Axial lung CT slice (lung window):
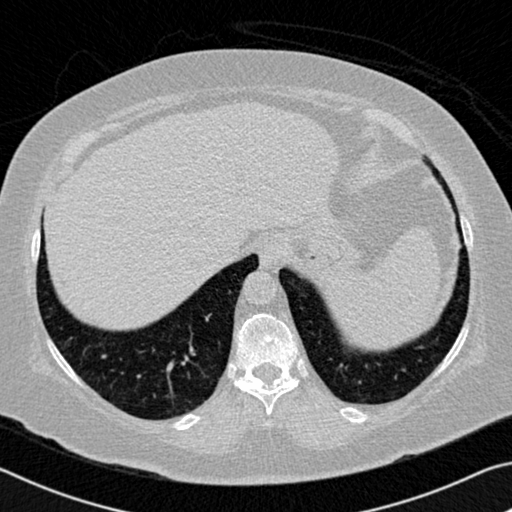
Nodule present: no